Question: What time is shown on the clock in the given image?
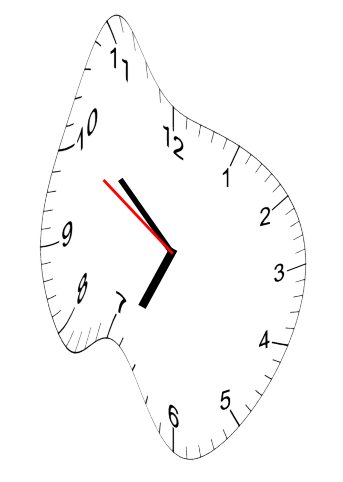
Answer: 06:51:50